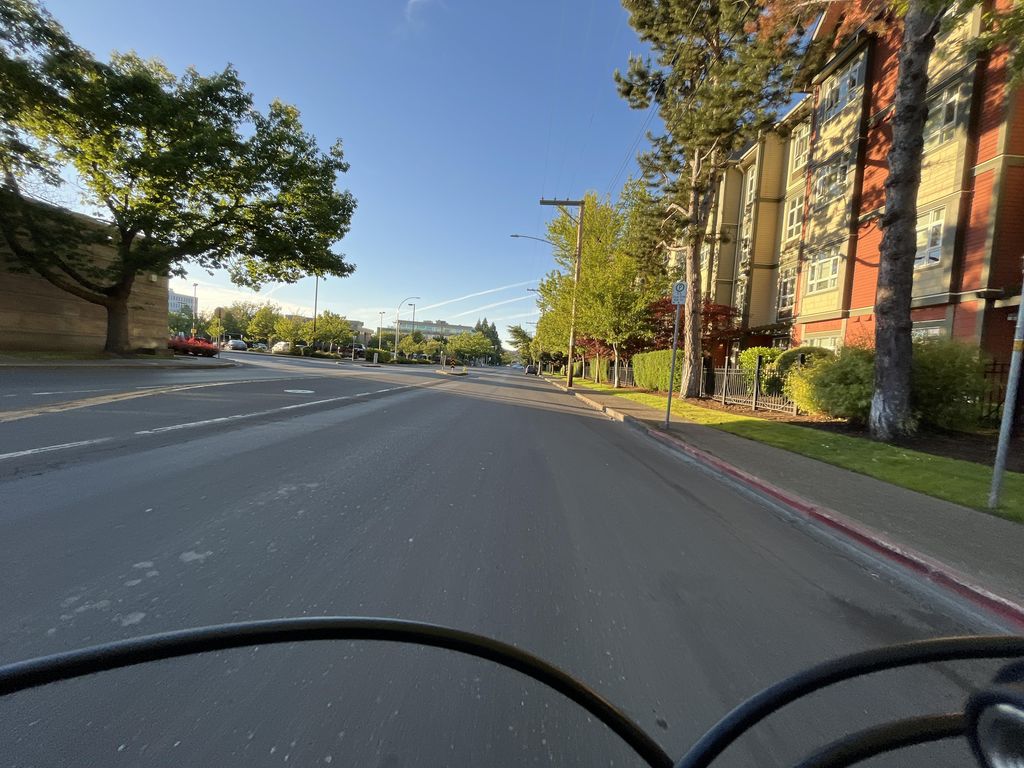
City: victoria